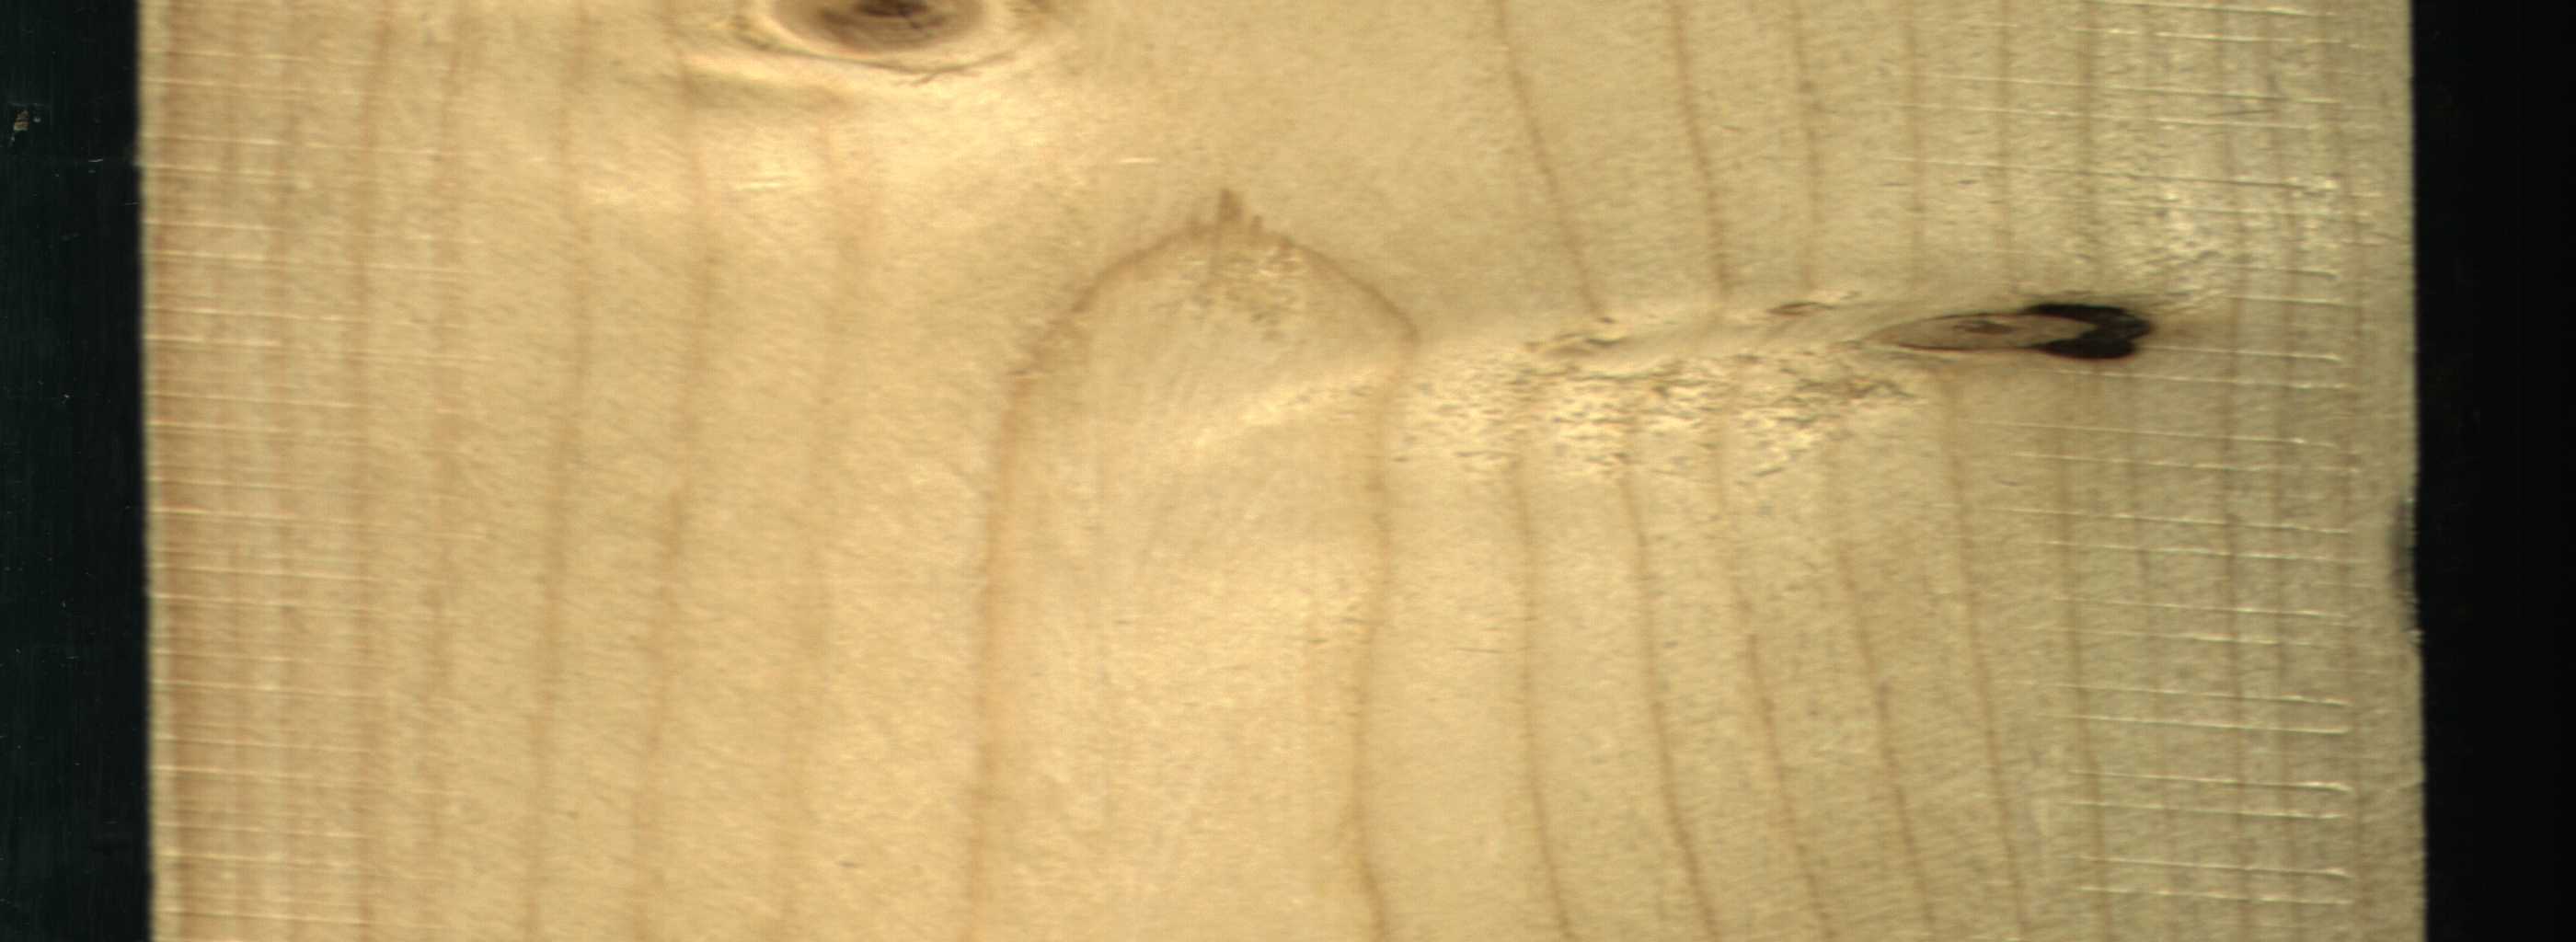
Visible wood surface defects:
Dead_Knot
Live_Knot